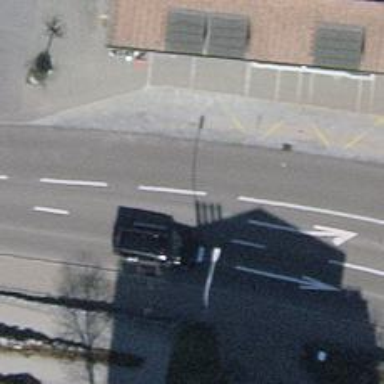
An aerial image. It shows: Trolleybus stop position for public transport.